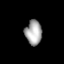
Tissue: lung
Cell type: Epithelial cells
Senescence score: 0.1375
Nuclear area (px): 402
Mean DAPI intensity: 165.005